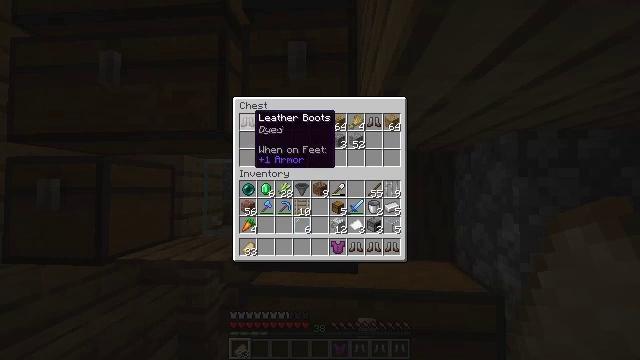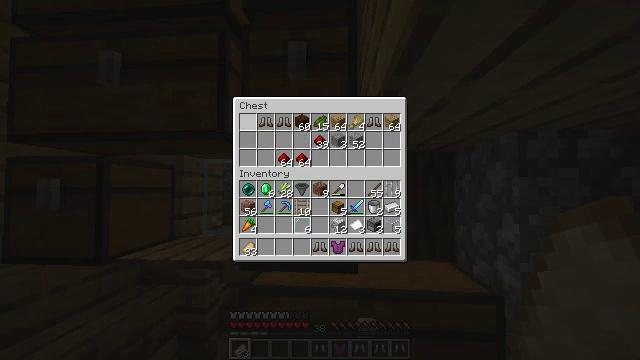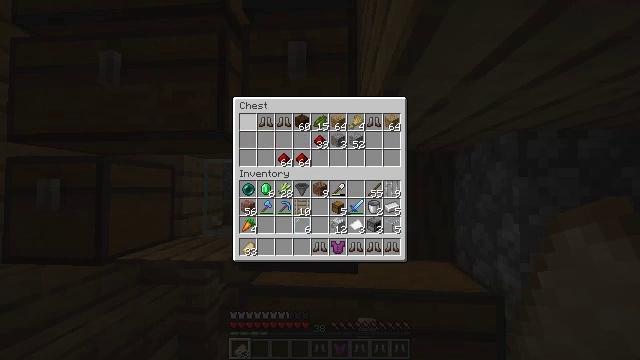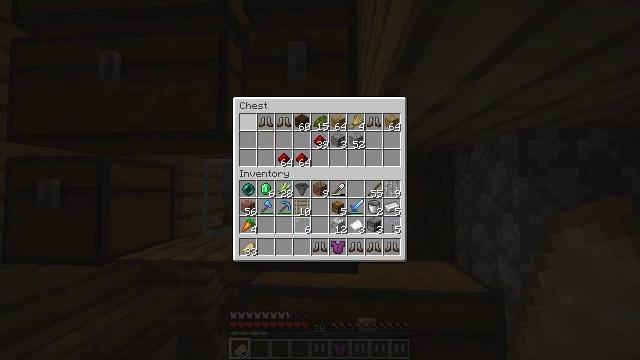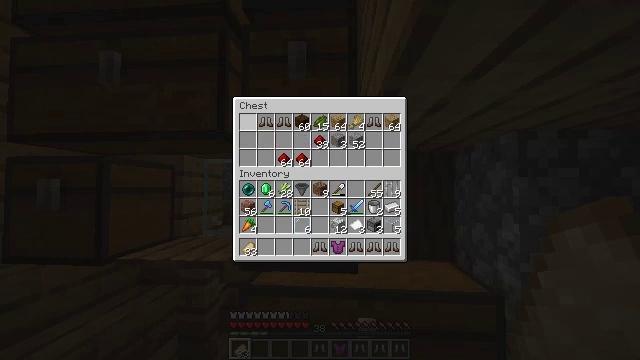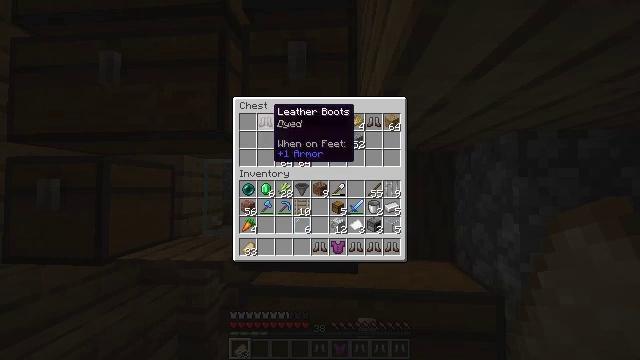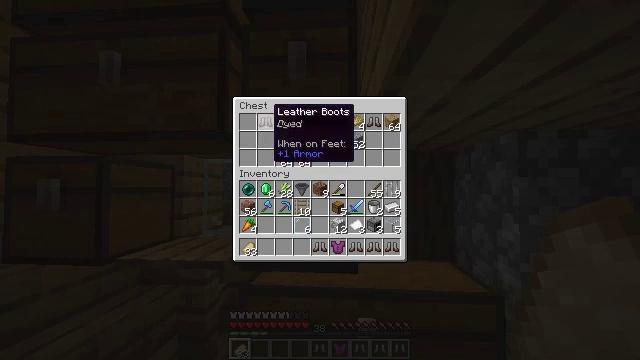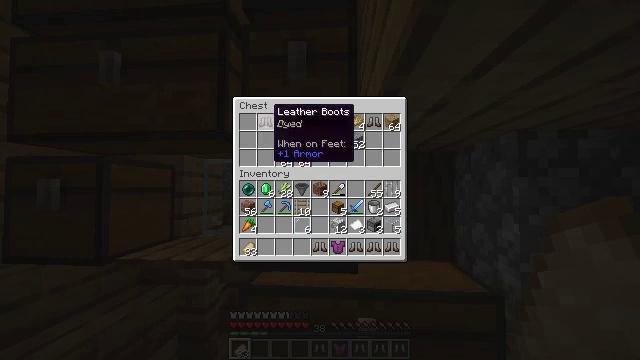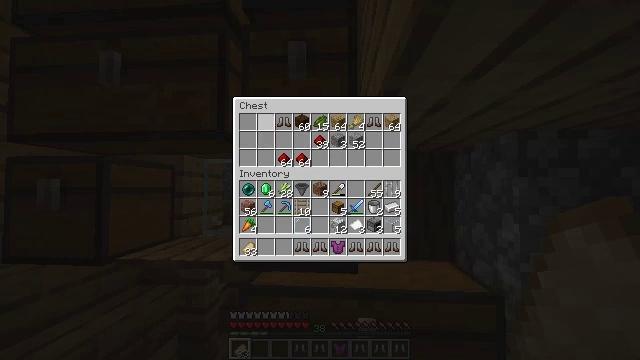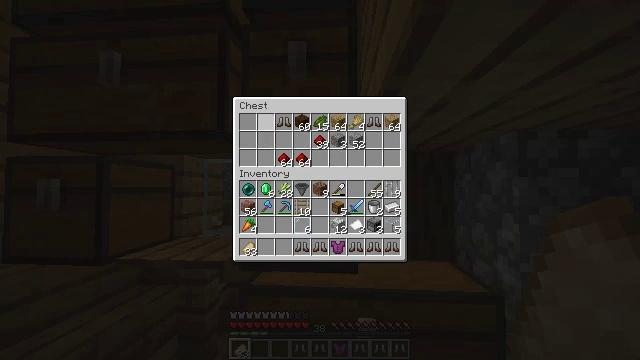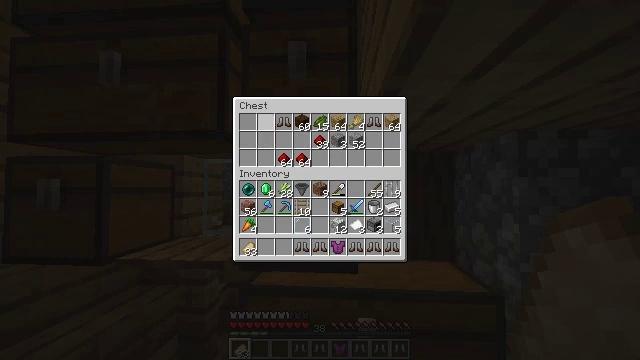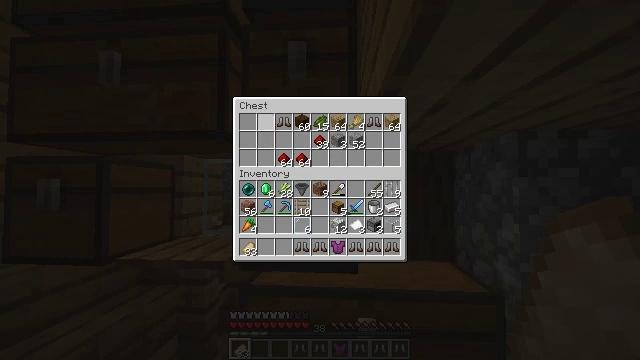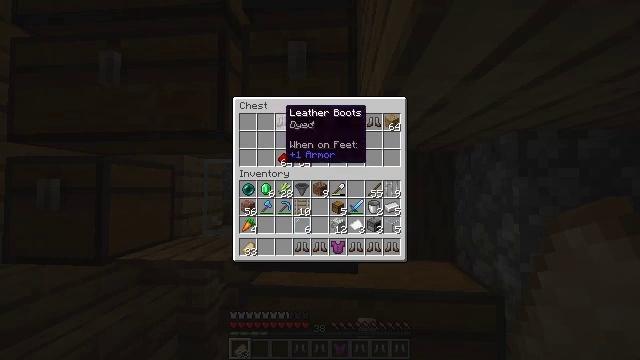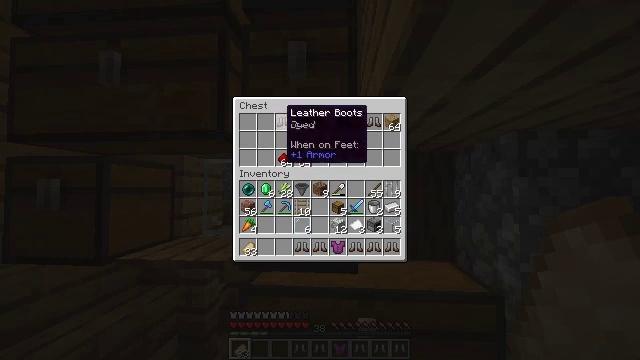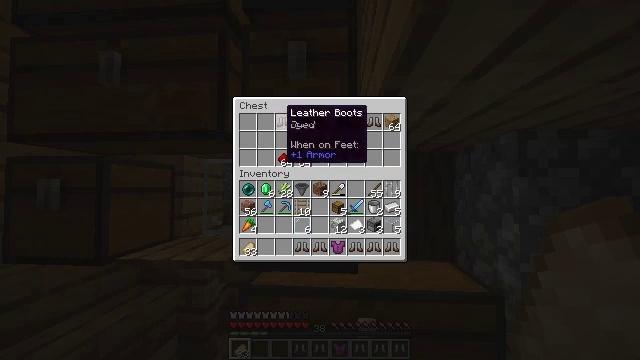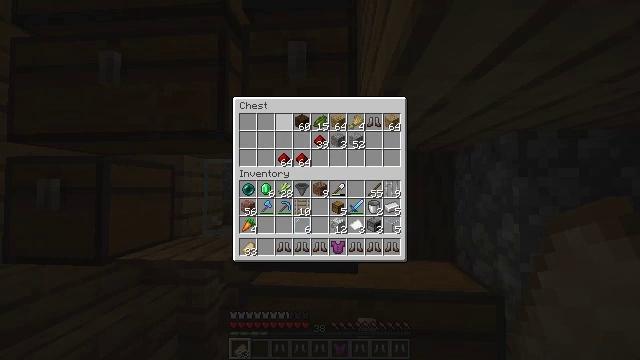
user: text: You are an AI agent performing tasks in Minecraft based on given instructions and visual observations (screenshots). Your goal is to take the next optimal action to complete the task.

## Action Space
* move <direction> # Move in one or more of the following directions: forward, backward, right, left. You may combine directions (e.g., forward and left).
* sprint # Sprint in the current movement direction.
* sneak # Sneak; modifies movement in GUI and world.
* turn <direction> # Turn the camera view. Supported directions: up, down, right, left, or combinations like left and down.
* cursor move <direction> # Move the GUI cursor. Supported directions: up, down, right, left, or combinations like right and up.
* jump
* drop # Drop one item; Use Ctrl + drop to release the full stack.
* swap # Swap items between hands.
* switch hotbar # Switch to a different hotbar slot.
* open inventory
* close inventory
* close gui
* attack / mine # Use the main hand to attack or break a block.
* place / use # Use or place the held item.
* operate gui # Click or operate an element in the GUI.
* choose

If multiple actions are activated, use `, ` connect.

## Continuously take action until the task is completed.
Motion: motion action
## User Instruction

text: Drop a pair of leather boots.
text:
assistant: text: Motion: sneak, operate gui
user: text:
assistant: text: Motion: sneak, operate gui
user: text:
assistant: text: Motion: sneak, operate gui
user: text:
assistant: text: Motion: sneak, cursor move right
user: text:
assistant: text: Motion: sneak, cursor move right
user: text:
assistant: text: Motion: sneak
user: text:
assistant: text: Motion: sneak
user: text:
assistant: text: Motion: sneak, operate gui
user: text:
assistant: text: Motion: sneak, operate gui
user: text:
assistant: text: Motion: sneak
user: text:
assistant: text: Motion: sneak
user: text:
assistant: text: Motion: sneak
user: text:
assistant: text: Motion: sneak
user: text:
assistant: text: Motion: sneak
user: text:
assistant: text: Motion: sneak, operate gui
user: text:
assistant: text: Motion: sneak, operate gui
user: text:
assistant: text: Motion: sneak, operate gui
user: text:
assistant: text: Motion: sneak
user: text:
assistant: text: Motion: sneak, cursor move down
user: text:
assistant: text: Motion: sneak, cursor move right and down
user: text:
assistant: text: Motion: sneak, cursor move right and down
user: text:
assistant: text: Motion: sneak
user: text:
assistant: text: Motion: sneak
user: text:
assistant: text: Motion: sneak
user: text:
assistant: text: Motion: sneak, cursor move right and up
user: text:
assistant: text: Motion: sneak, cursor move right and up
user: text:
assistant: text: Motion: sneak, cursor move up
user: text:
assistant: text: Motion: sneak
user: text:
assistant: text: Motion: sneak
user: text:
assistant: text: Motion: sneak